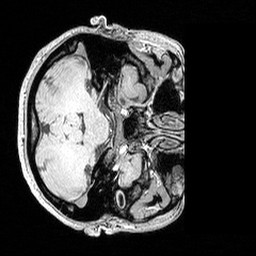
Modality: MP2RAGE
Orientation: axial
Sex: female
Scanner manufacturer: siemens
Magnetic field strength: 3 T
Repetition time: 5 s
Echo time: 0.00292 s